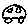
Label: car